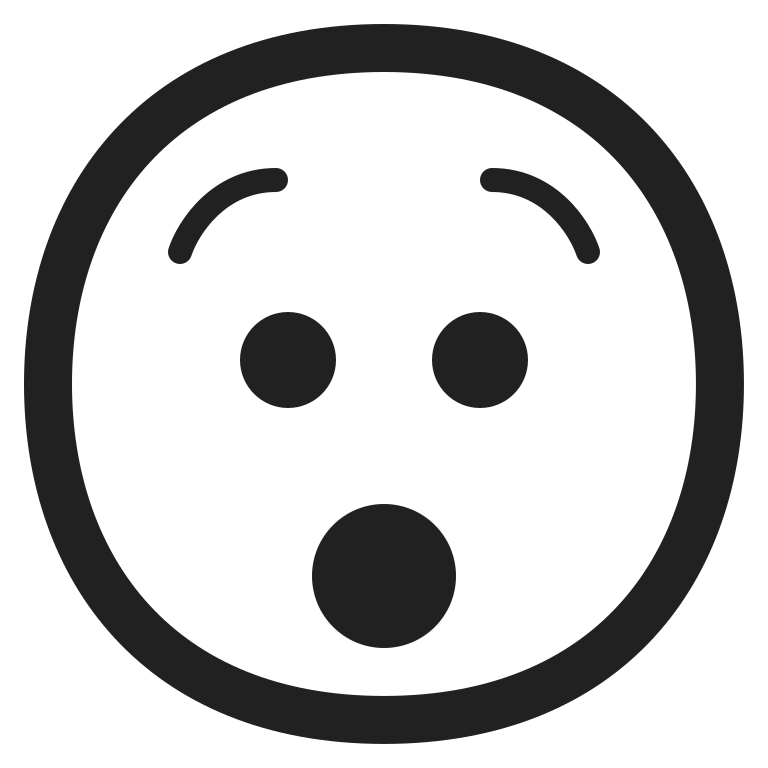
hushed face high contrast